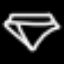
Label: diamond